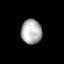
Tissue: prostate
Cell type: Epithelial cells
Senescence score: 0.3333
Nuclear area (px): 497
Mean DAPI intensity: 176.972